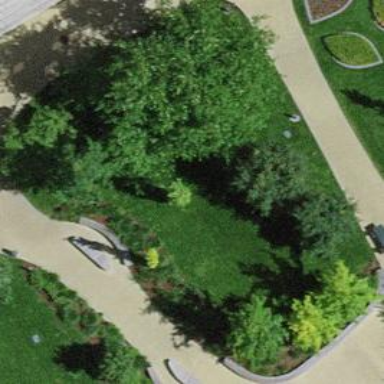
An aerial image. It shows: Garden area designated for leisure land.